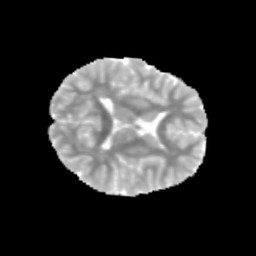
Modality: MD
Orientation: axial
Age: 11
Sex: male
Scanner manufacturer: siemens
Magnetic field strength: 3 T
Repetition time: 3.8 s
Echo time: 0.07 s